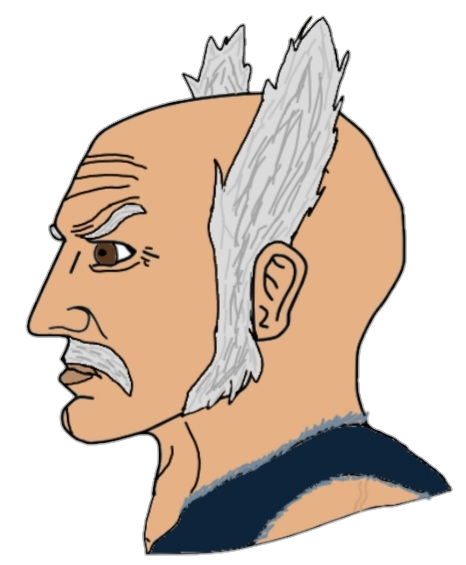
Label: 4_Yes_Chad